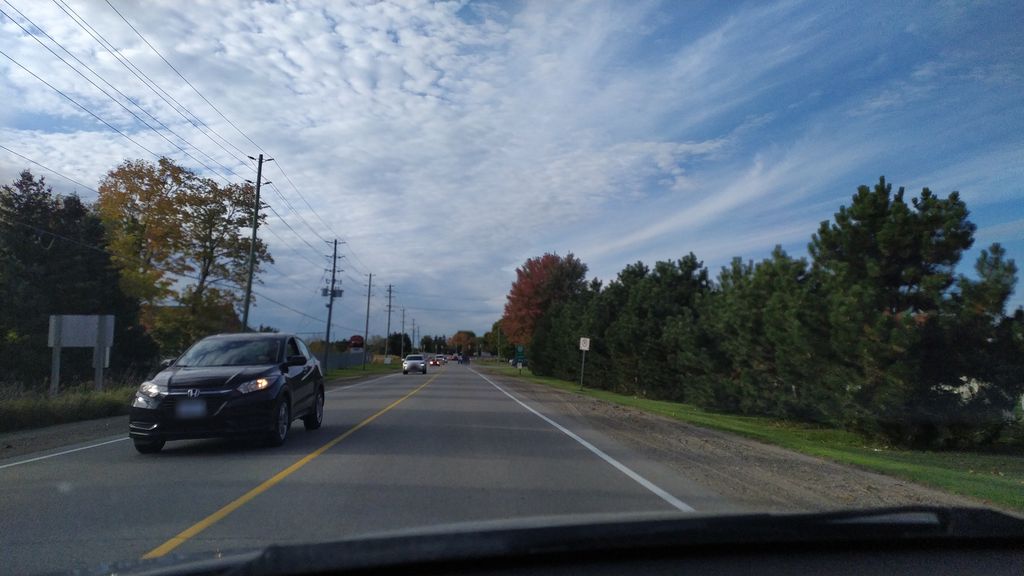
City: kitchener-waterloo